Question: I have a stored procedure that runs with a SSRS Report that generates a report daily for users. What I am trying to accomplish is to capture yesterday's records from the stored procedure and compare them with today's data to get variance. See the screenshot below.
I have modified the stored procedure to get yesterday's records but I need assistance how to put those records/results from the stored procedure into a table for variance comparison.

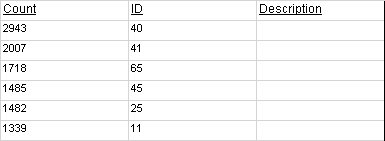
Answer: Thank you ! INSERT INTO & EXEC worked for me . supplying the right parameters to SP was the issue on loading the records to a table created .